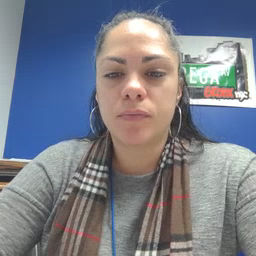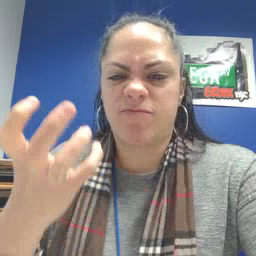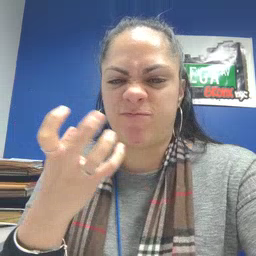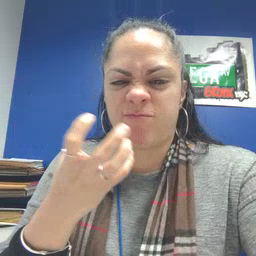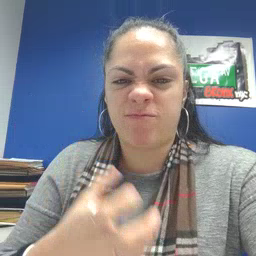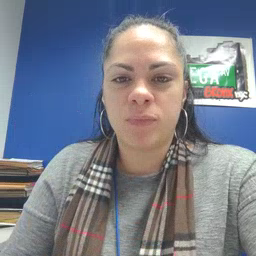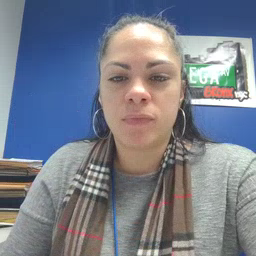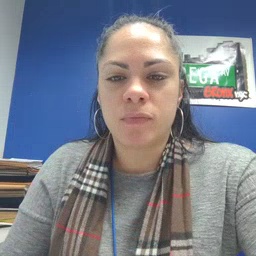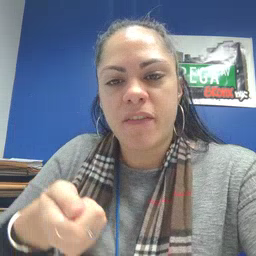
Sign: yucky